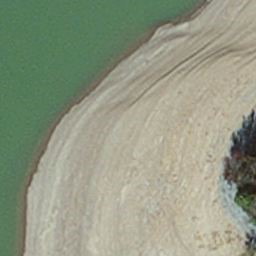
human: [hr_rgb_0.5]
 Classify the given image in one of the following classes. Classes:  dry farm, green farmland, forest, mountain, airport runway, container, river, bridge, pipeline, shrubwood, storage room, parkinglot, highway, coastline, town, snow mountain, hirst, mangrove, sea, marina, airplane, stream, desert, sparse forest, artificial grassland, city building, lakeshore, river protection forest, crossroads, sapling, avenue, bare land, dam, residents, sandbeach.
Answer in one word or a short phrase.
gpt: hirst